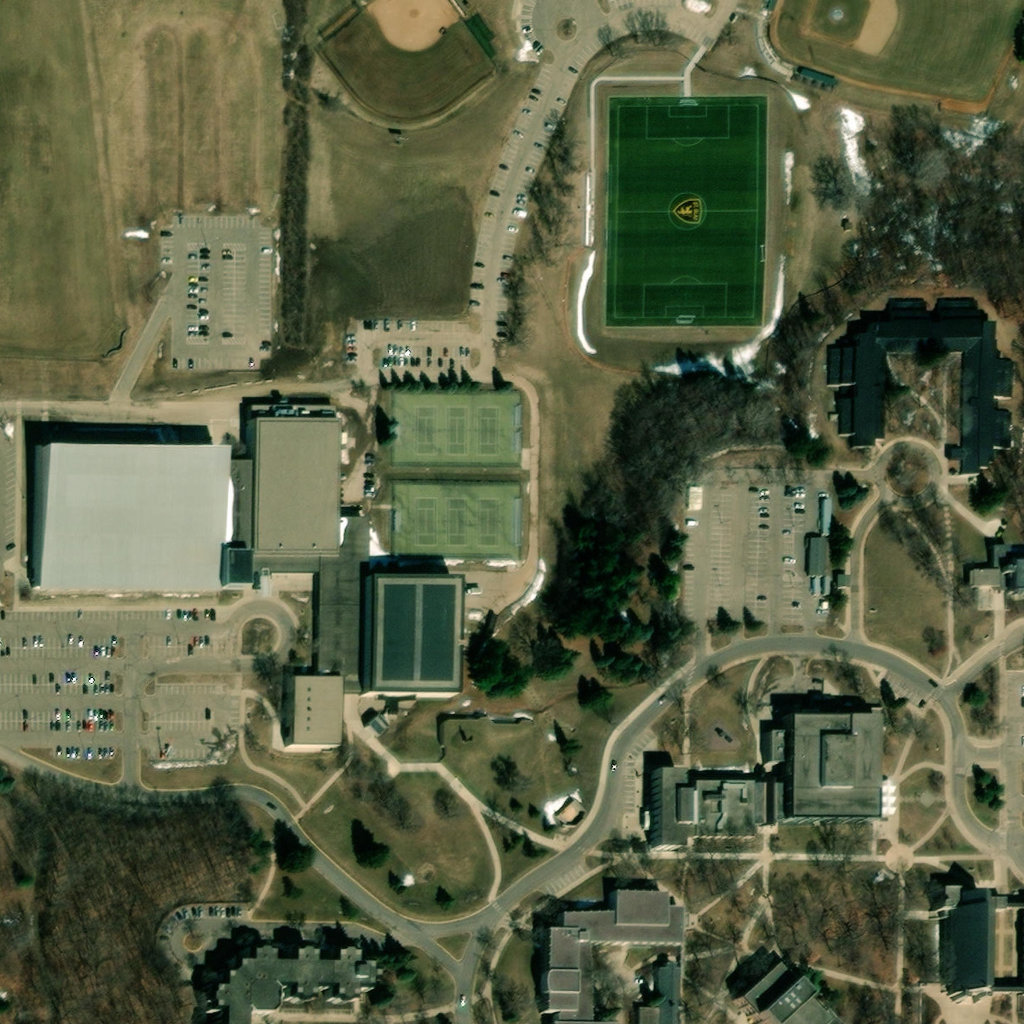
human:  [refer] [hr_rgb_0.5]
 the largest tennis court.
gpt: <box>[[38, 38, 52, 54, 0]]</box>